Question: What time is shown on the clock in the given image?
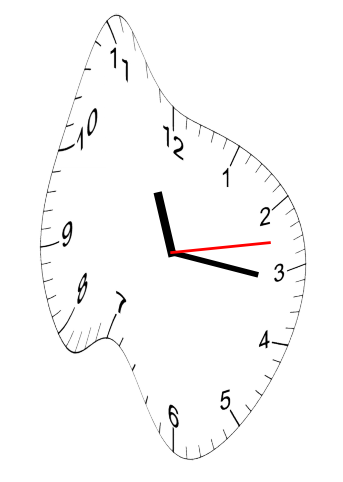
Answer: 11:16:13